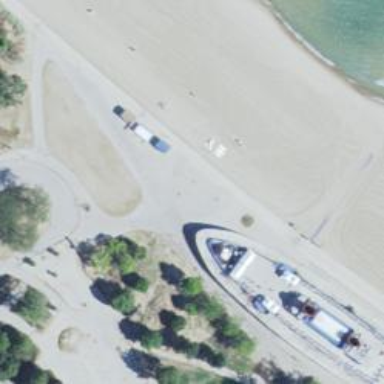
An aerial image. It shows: Lifeguard base for emergencies.